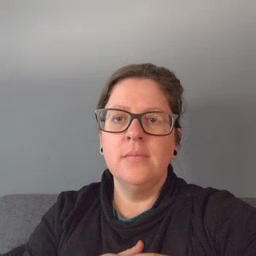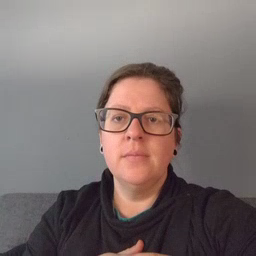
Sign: find